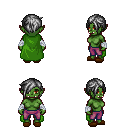
a pixel art fantasy rpg character, female body template, orc, green skin, green cape, magenta pants, gray pixie cut hairstyle, white cloth bandages, brown slippers, four views (front, back, left, right), 2x2 character sprite sheet, small pixel art, hard edges, no anti-aliasing